Question: I'd want to make the header to my web page where the logo would be on the left hand side and the horizontal navigation bar on the right hand side.
The problem is that whenever I shrink the browser window the navigation bar goes below the border of the header container, thus violating the page's structure.
Like this:

Are there any solutions? I can only think of making the parent container Header accommodate its height to the child containers, but I don't know how to implement that. Or should I use the media queries somehow?
I wrote the following code.
'''
header {
height: 100px;
background-color: gray;
background-image: url('img/background.gif');
}
#logo {
float: left;
}
nav {
float: right;
}
ul {
list-style-type: none;
margin: 0;
padding: 0;
overflow: hidden;
}
li {
float: left;
}
li a {
display: block;
color: white;
text-align: center;
padding: 14px 16px;
text-decoration: none;
}
li a:hover {
background-color: #111;
}
'''
'''
<header>
<img id="logo" src="images/logo.png">
<nav>
<ul>
<li><a href="#home">Home</a>
</li>
<li><a href="#about">About</a>
</li>
<li><a href="#services">Services</a>
</li>
<li><a href="#gallery">Gallery</a>
</li>
<li><a href="#blog">Blog</a>
</li>
<li><a href="#contacts">Contacts</a>
</li>
</ul>
</nav>
</header>
'''
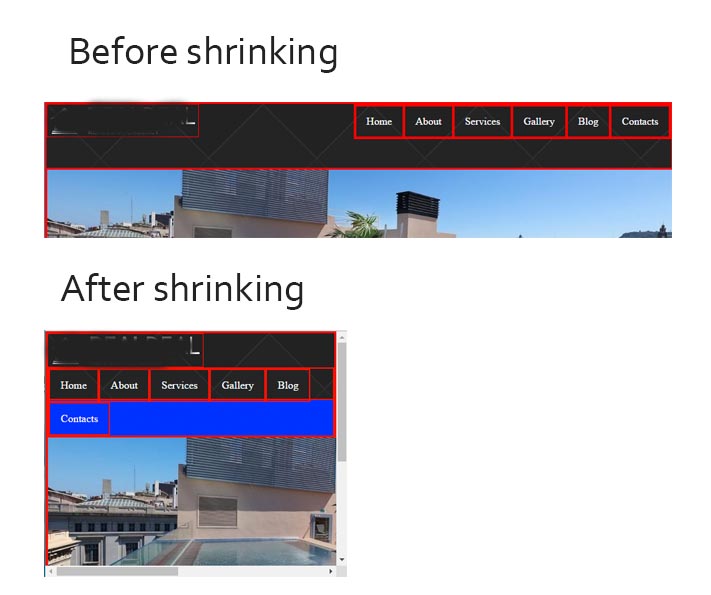
Answer: You may use the flex model or min-height + overflow to deal with floatting elements. You can also use both together, float properties will be overidden by flex where supported. ,
'''
header {
min-height: 100px;
background-color: gray;
background-image: url('img/background.gif');
display:flex;
flex-wrap:wrap;
justify-content:space-between;
align-items:center;
overflow:hidden; /* for float if flex not supported */
}
#logo {
float: left;
/* to deal with flex */
flex-shrink:0;
margin:auto;/* or 0 or auto auto auto 0 or ... */
}
nav {
float: right;
}
ul {
list-style-type: none;
margin: 0;
padding: 0;
overflow: hidden;
}
li {
float: left;
}
li a {
display: block;
color: white;
text-align: center;
padding: 14px 16px;
text-decoration: none;
}
li a:hover {
background-color: #111;
}
'''
'''
<header>
<img id="logo" src="http://dummyimage.com/140x45&text=logo.png">
<nav>
<ul>
<li><a href="#home">Home</a>
</li>
<li><a href="#about">About</a>
</li>
<li><a href="#services">Services</a>
</li>
<li><a href="#gallery">Gallery</a>
</li>
<li><a href="#blog">Blog</a>
</li>
<li><a href="#contacts">Contacts</a>
</li>
</ul>
</nav>
</header>
'''